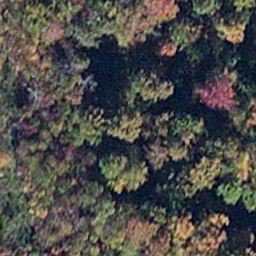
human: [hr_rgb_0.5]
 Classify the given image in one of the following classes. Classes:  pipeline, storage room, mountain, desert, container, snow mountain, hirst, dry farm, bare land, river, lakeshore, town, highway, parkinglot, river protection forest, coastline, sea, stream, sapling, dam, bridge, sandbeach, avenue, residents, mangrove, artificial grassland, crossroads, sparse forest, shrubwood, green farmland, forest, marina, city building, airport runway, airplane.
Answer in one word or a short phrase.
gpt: mangrove